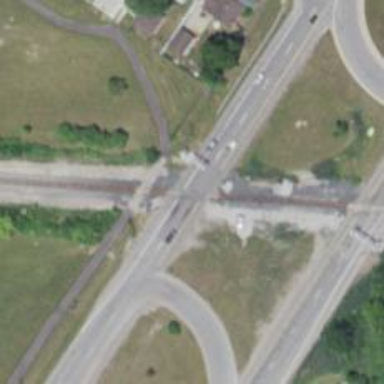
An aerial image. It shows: Level crossing with light signals and saltire markings.